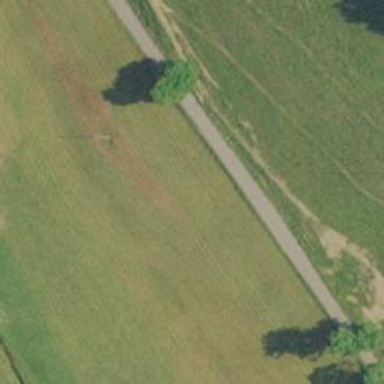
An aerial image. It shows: Unclassified road.